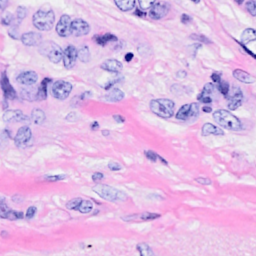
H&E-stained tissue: Breast